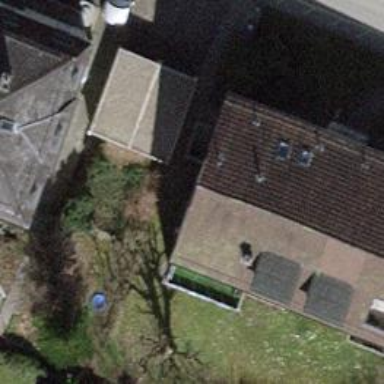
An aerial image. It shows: Group of garages.